Question: So far I've got the following html and CSS. I'm stuck on how to achieve the bottom right style with CSS. Any help is appreciated. Thanks
'''
<a href="#" class="btn">Size Chart</a>
'''
'''
.btn{
background: rgba(0,167,253,0.5);
border-top-left-radius: 0;
border-top-right-radius: 4px;
border-bottom-left-radius: 4px;
display: inline-block;
padding: 5px 10px;
border: 1px solid #0093df;
}
'''
<URL>

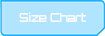
Answer: Here's my solution using css gradients:
HTML:
'''
<span class="btn-outline"><a href="#" class="btn">Size Chart</a></span>
'''
CSS:
'''
.btn{
background: rgba(0,167,253,1);
background: linear-gradient(135deg, transparent 5px, #B2E4FE 5px);
background: -o-linear-gradient(135deg, transparent 5px, #B2E4FE 5px);
background: -moz-linear-gradient(135deg, transparent 5px, #B2E4FE 5px);
background: -webkit-linear-gradient(135deg, transparent 5px, #B2E4FE 5px);
border-top-left-radius: 0;
border-top-right-radius: 4px;
border-bottom-left-radius: 4px;
display: inline-block;
padding: 5px 10px;
}
.btn-outline{
background: #0093df;
padding: 1px;
background: -webkit-linear-gradient(135deg, transparent 5px,#0093df 5px);
border-top-left-radius: 0;
border-top-right-radius: 4px;
border-bottom-left-radius: 4px;
display: inline-block;
}
'''
<URL>